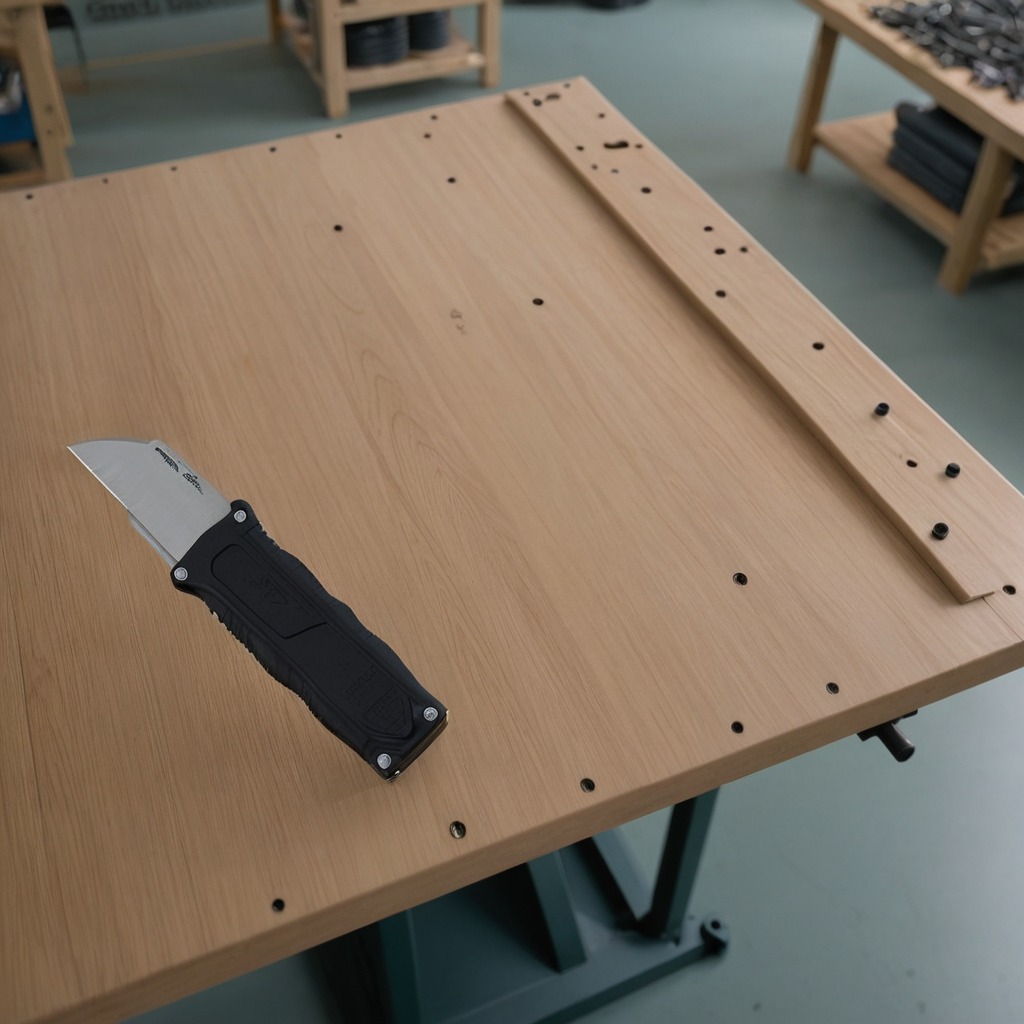
A utility knife lying on a workbench inside a coastal fishing gear workshop